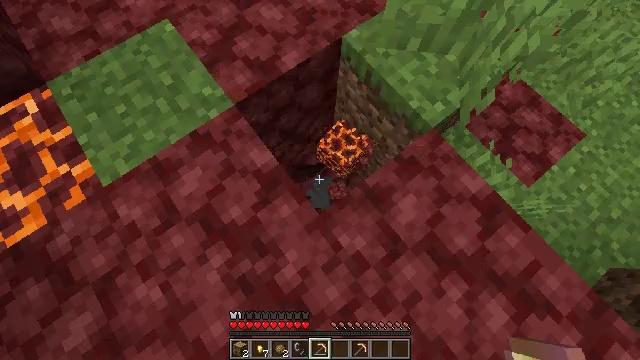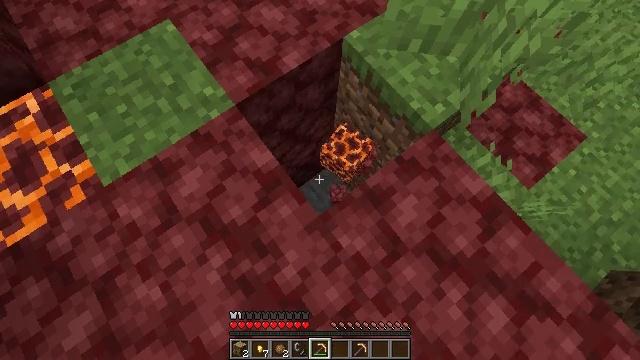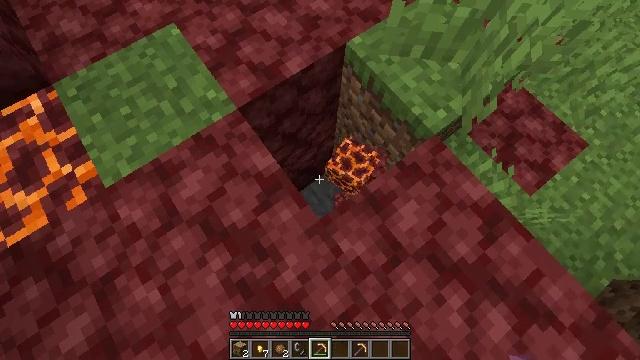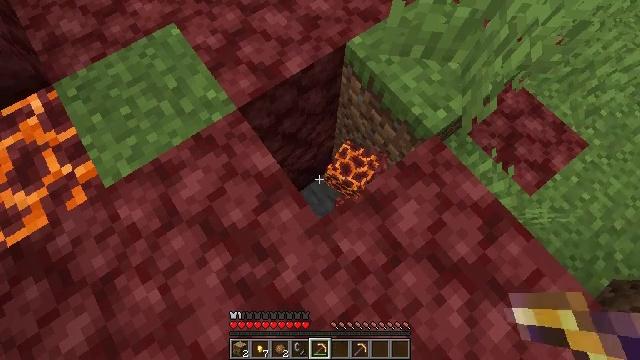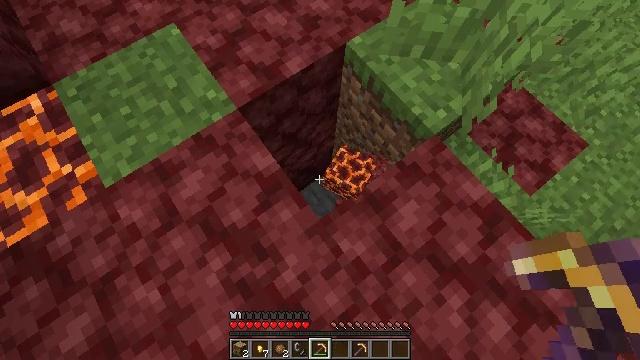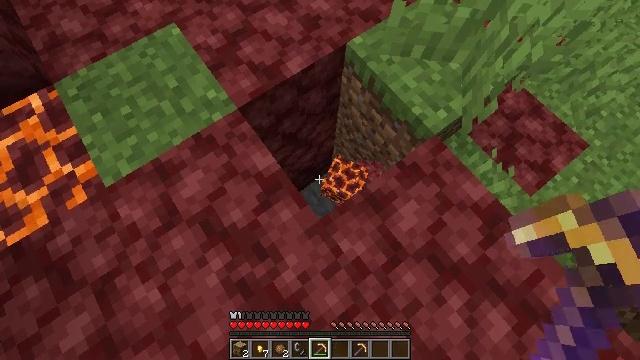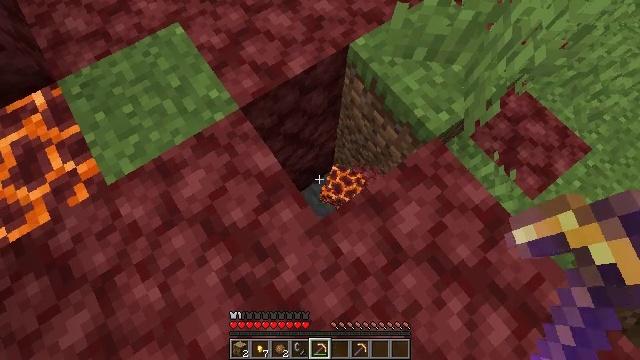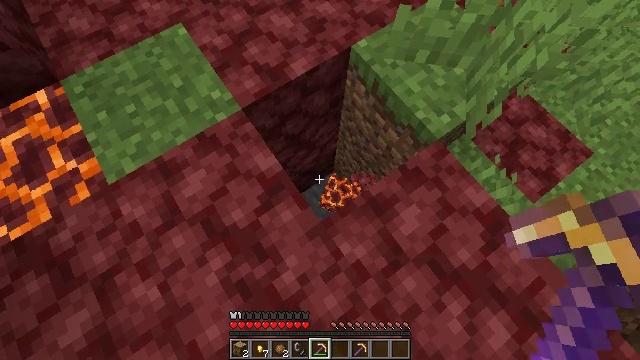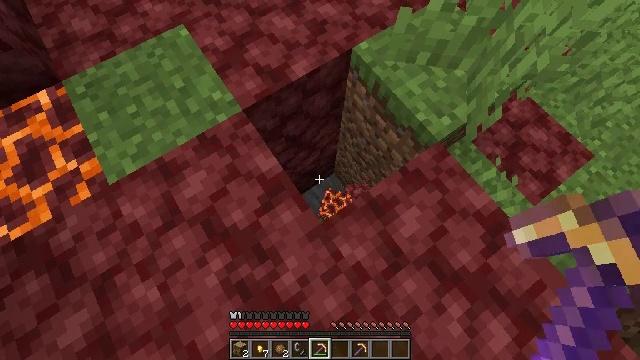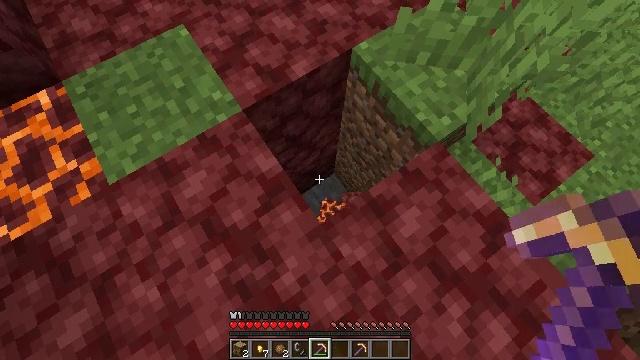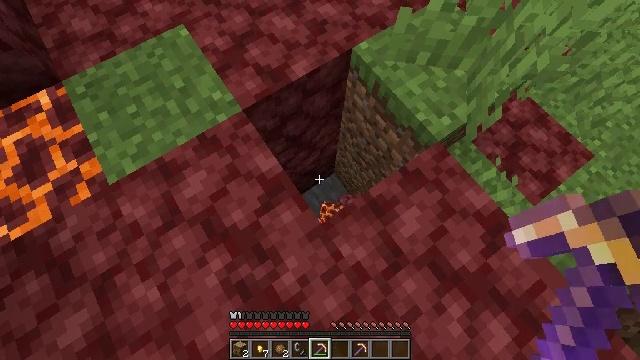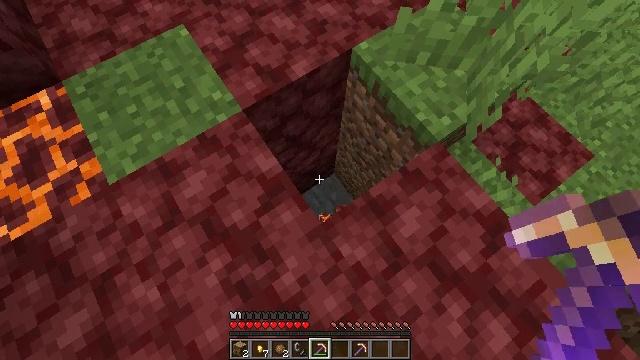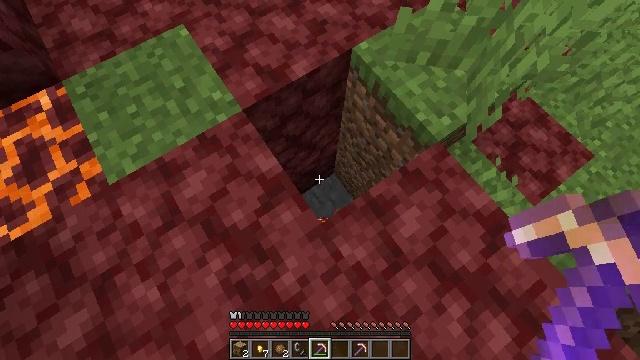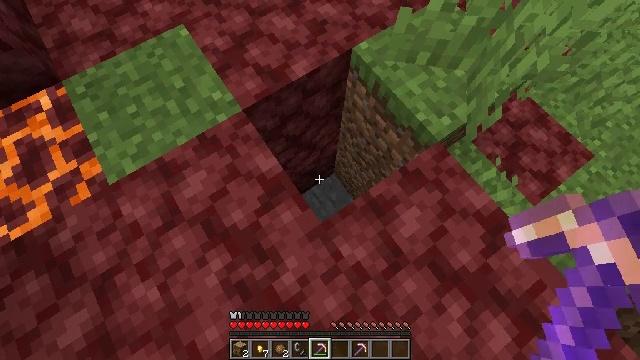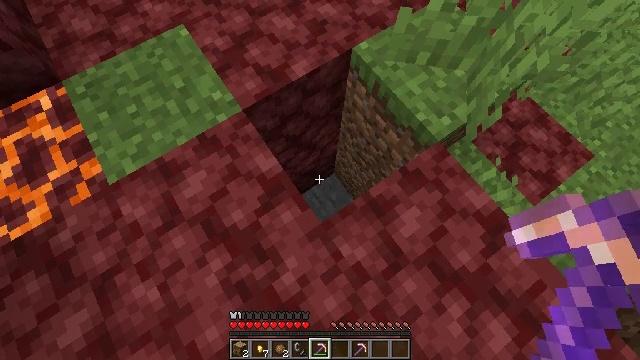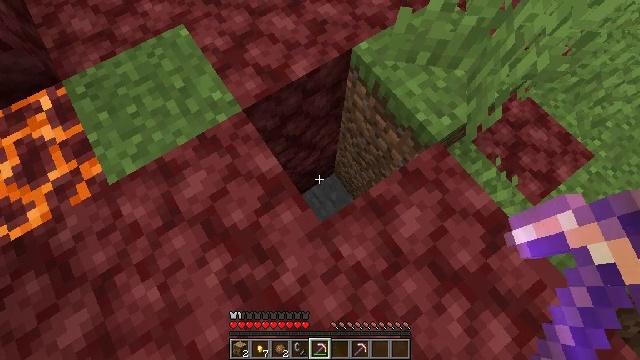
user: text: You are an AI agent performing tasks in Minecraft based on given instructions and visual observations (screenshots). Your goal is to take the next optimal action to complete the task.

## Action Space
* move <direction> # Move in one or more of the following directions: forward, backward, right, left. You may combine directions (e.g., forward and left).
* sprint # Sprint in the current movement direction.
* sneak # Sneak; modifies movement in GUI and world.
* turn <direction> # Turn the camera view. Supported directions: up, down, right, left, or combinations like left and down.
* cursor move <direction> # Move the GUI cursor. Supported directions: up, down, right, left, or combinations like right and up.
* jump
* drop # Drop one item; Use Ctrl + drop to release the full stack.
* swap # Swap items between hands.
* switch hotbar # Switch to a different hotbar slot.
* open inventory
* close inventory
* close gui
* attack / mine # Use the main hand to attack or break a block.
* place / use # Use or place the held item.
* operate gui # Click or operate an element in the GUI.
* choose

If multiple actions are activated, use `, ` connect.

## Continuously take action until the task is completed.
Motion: motion action
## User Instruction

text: Clear the ground by mining grass.
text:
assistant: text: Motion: attack / mine
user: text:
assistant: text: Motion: no_op
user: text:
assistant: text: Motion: no_op
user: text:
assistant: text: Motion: no_op
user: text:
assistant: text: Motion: no_op
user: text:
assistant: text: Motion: no_op
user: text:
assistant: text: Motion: no_op
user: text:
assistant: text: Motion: no_op
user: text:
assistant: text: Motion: no_op
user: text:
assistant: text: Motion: no_op
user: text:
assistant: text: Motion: no_op
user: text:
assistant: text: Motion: no_op
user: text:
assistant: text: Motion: no_op
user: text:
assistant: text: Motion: no_op
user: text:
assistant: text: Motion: no_op
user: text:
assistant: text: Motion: no_op
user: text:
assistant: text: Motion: no_op
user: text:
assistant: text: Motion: no_op
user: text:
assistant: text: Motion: no_op
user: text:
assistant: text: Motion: no_op
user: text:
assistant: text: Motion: no_op
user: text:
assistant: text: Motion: no_op
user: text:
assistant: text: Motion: no_op
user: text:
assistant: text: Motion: no_op
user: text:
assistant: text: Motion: no_op
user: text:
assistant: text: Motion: no_op
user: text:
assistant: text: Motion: no_op
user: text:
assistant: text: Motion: no_op
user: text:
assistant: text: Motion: move left
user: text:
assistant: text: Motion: move left